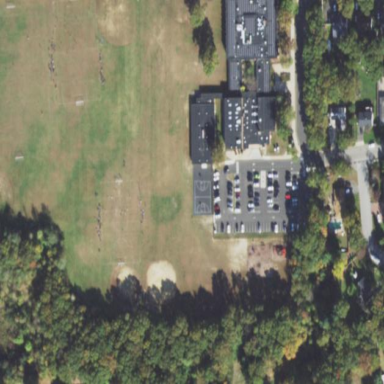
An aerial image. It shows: School.